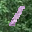
Label: 1